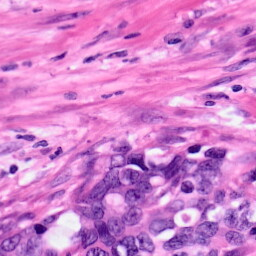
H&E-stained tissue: Pancreatic